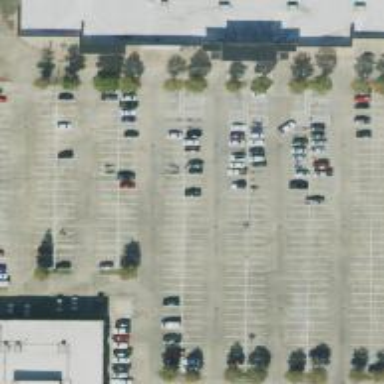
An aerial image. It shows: Parking space.